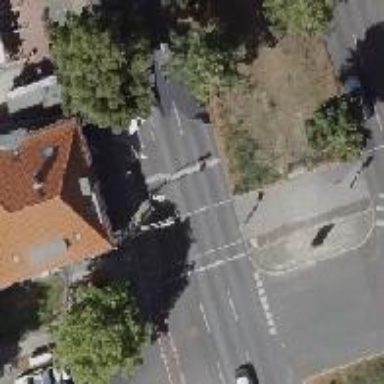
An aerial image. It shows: Crossing with traffic signals and pedestrian island.